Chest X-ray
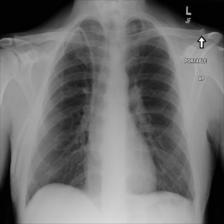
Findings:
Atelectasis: negative
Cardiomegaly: negative
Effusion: negative
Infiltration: negative
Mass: negative
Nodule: negative
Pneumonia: negative
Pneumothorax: negative
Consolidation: negative
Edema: negative
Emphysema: negative
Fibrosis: negative
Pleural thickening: negative
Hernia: negative